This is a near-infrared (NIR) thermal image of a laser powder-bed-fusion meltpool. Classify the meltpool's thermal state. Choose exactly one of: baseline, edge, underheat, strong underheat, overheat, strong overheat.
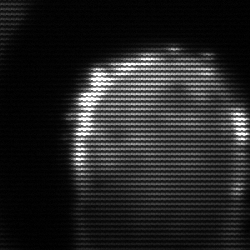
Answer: baseline